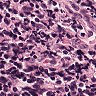
Metastatic tissue present: no